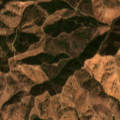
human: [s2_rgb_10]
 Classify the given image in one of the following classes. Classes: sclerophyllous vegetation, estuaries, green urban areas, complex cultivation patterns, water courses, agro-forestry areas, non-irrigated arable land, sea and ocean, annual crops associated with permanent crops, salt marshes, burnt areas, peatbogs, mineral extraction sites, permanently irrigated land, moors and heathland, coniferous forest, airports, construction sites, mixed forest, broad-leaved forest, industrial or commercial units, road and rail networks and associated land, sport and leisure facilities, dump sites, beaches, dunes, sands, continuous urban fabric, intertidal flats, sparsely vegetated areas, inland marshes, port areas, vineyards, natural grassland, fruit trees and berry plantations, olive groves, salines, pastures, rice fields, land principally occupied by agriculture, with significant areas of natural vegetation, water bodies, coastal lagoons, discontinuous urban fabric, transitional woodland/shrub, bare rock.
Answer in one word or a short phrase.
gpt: non-irrigated arable land, agro-forestry areas, broad-leaved forest, transitional woodland/shrub